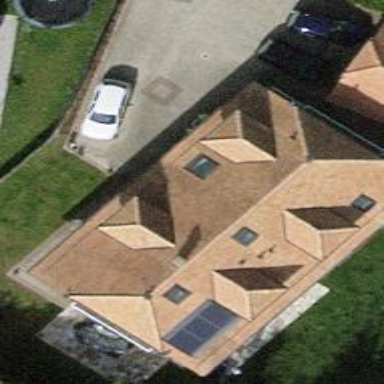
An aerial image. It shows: Detached building.